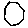
Label: hexagon